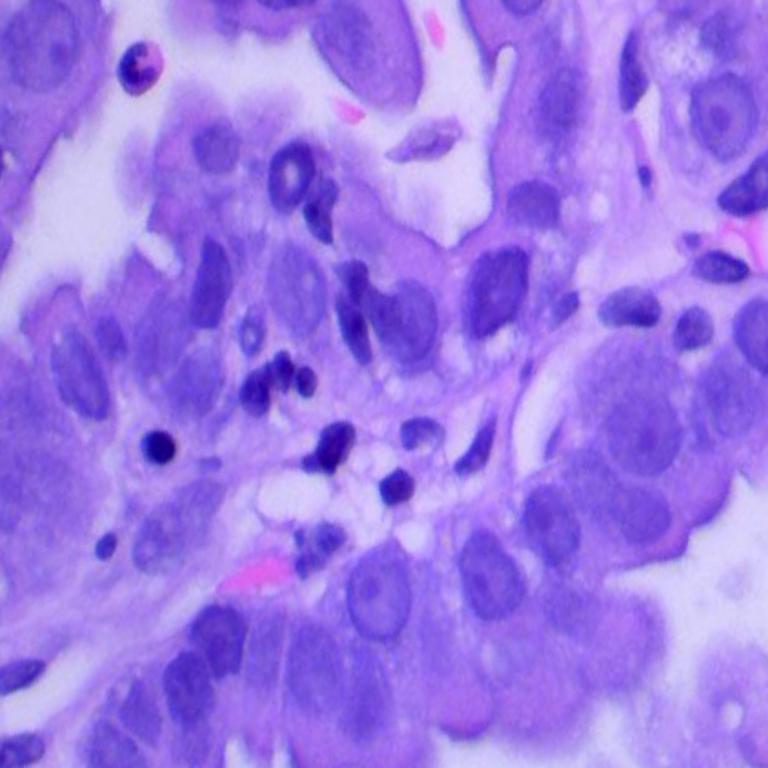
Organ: lung
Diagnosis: adenocarcinomas